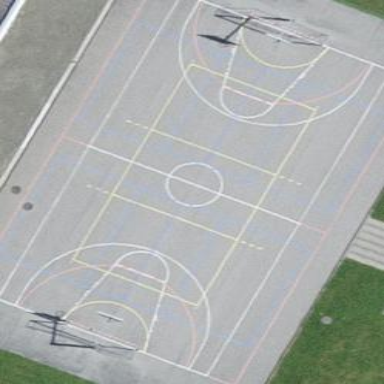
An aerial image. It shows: Basketball court with asphalt surface.